Field crop: tomato
Growth stage: 2
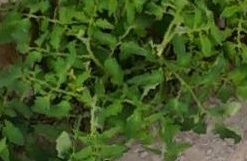
Species: tomato